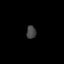
Tissue: lung
Cell type: Others
Senescence score: 0.2163
Nuclear area (px): 122
Mean DAPI intensity: 67.582